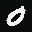
Label: 0